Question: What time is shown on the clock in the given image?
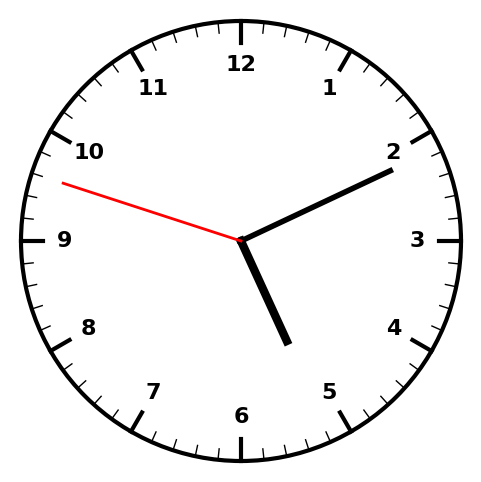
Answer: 05:10:48